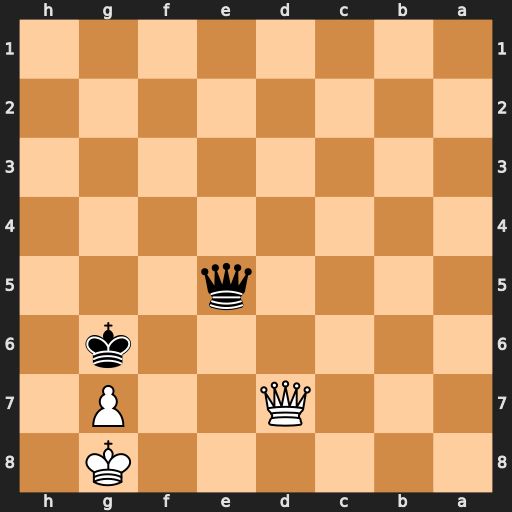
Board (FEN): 6K1/3Q2P1/6k1/4q3/8/8/8/8
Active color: b
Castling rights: -
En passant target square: -
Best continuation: Qb8+ Qc8 Qxc8#